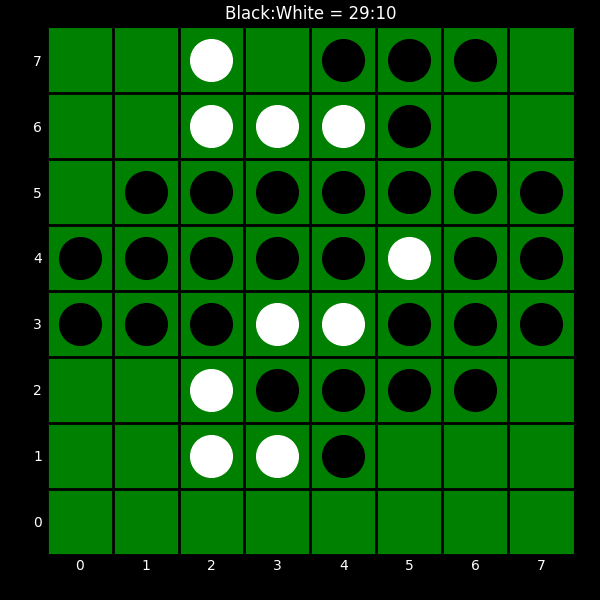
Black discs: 29
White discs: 10